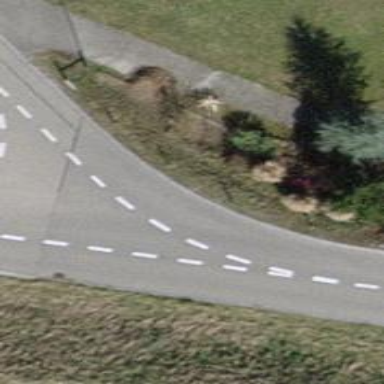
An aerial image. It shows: Unclassified road with asphalt surface.